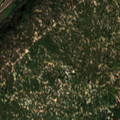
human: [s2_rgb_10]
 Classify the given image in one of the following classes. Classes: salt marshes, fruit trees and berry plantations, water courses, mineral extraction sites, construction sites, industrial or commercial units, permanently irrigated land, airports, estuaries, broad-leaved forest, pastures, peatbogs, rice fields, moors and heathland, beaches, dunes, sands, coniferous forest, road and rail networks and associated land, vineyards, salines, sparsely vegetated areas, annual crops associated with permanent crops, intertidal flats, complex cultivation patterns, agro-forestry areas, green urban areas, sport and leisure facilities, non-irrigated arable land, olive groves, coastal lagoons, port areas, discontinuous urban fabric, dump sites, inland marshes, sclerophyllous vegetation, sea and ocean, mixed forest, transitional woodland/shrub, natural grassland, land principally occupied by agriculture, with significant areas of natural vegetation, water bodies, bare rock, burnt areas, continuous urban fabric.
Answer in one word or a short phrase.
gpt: permanently irrigated land, rice fields, agro-forestry areas, coniferous forest, mixed forest